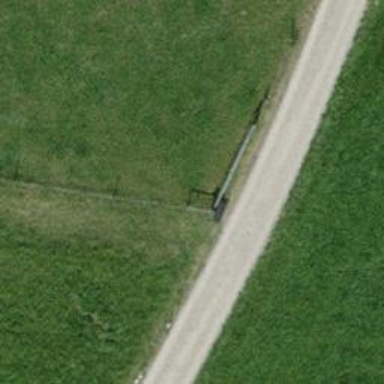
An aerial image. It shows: Brown bench.